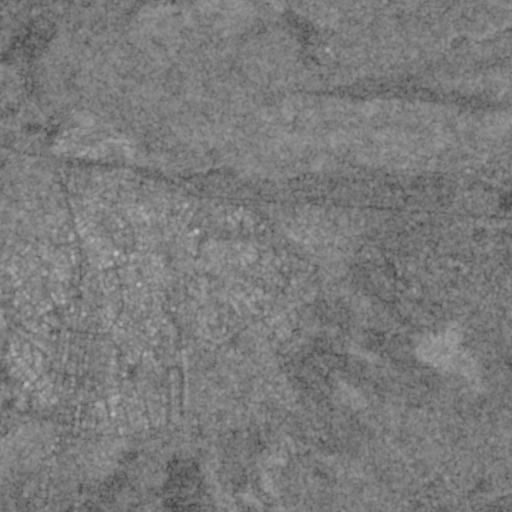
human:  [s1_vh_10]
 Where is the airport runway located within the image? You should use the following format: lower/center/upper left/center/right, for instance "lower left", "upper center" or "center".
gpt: The airport runway is located in the center right of the image.
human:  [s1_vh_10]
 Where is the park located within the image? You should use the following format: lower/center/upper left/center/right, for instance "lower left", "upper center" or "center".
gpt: The park is located in the upper center of the image.
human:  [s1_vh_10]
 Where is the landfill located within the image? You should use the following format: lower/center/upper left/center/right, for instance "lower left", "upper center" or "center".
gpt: There is no landfill in the image.

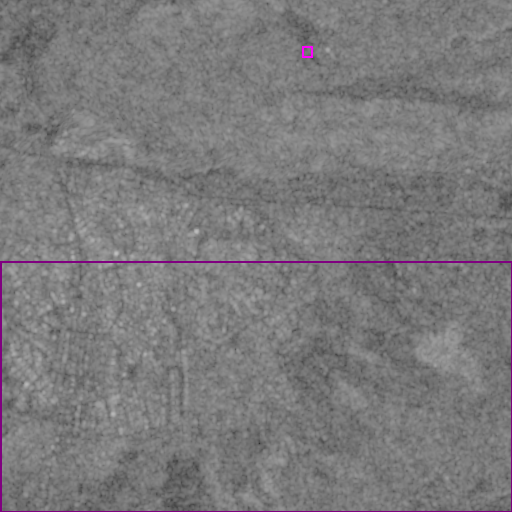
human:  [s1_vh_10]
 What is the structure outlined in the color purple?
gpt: The structure outlined in purple is a crop field.
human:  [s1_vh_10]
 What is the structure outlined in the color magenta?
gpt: The structure outlined in magenta is a park.
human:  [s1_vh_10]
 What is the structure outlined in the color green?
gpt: There is no green outline.